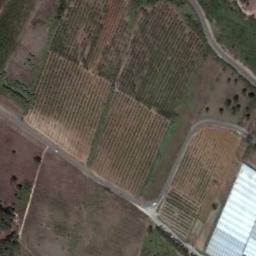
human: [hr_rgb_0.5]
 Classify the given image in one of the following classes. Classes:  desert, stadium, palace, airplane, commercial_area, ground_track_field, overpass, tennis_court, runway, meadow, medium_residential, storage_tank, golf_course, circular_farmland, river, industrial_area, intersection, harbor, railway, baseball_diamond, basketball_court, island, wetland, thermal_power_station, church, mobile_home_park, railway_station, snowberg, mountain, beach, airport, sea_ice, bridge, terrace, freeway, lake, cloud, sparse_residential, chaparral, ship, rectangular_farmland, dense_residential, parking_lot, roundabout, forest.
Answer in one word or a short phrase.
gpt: terrace